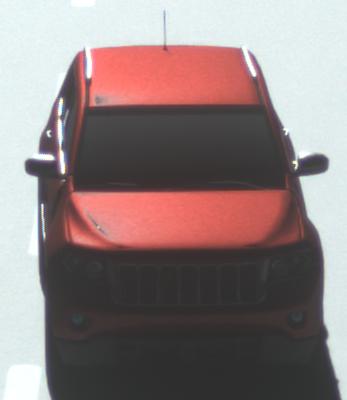
Make: Jeep
Model: Grand Cherokee
Detailed model: WK2
Model produced from: 2010
Model produced until: 2021
Doors: 5
Color: red
Road condition: dry road
Daytime: morning or afternoon
Contrast: high contrast